Question: Suppose that I have a data store like this.

but I want only 'username' and 'profileImage'. What method should I use for this case?
The first one is query data in two times. Something like this...
'''
usersRef.child(uid).child("username").addValueListener...
String username = dataSnapshot.getValue(String.class);
usersRef.child(uid).child("profileImage").addValueListener...
String profileImage = dataSnapshot.getValue(String.class);
'''
or
The second one is get all children only one time and get only data that I want. Something like this...
'''
- userRef.addValueListener...
User user = new User();
datasnapshot.getValue(user.class)
String username = user.username;
String profileImage = user.profileImage;
'''
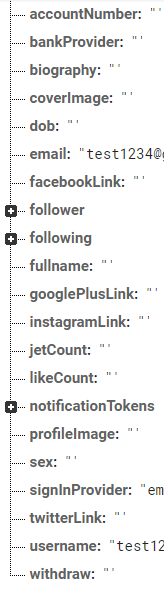
Answer: The overhead on separate calls (in this scenario) is fairly small. See <URL>.
The overhead for retrieving extra data, depends on the size of that extra data. In this scenario seems rather large, especially since you have nested collections in there. This is one of the many reasons Firebase recommends flattening our data, moving all your nested collections to their own top-level nodes ('userFollowers', 'userFollowings', 'userNoficationTokens').
For optimal performance you should have a list that contains the data as you want to display in the app. So if you have a screen that shows a list of user names + images, you should have a list with just that data in the database. You'll find that you're duplicating data in that case, but you gain almost unlimited scalability because of it.